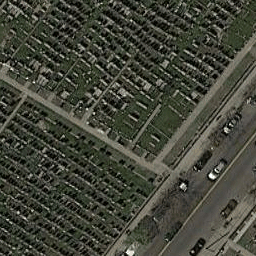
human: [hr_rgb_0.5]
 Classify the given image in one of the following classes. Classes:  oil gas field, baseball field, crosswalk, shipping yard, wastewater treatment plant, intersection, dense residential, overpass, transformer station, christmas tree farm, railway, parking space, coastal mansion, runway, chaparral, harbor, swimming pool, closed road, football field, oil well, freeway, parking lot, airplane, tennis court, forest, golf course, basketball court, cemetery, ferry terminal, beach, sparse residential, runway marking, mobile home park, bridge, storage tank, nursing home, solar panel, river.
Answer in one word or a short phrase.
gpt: cemetery